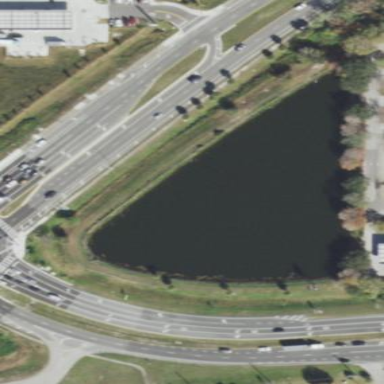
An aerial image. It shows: Retention basin filled with water.